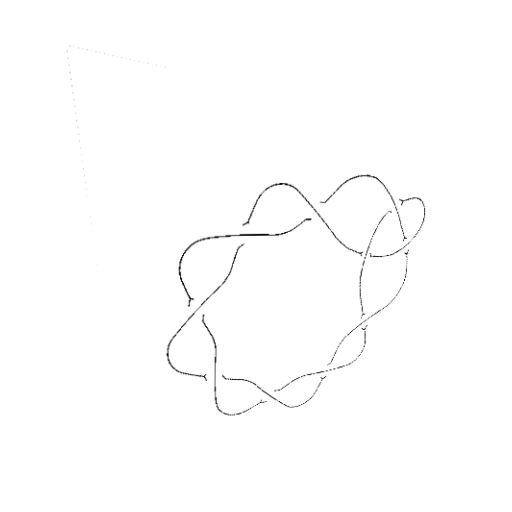
Crossing number: 10